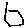
Label: hexagon